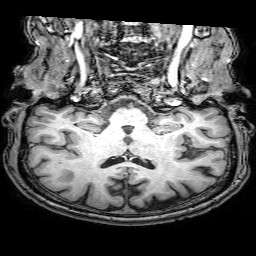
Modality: T1w
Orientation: sagittal
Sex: male
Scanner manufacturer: philips
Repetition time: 0.00828 s
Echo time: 0.0038 s